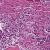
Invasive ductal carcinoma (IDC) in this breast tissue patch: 0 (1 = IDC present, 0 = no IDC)